Question: I have this list of transactions ordered by the client# then transaction date. What I would like to is have a list just like this except only pick the first 5 transactions per client#. If anyone can tell me how to do this I'd really appreciate it!

I'm using sql server 2012
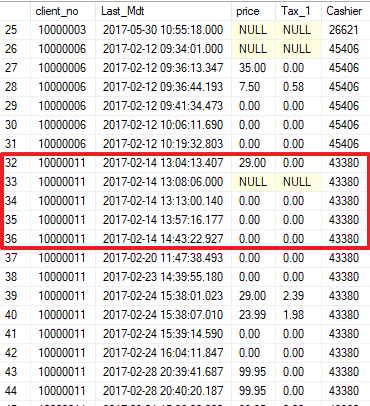
Answer: You can use 'Window Function' 'Dense_RANK()'
'''
SELECT
dt.client_no, dt.Last_Mdt, dt.price, dt.Tax_1, dt.Cashier
FROM(
SELECT client_no, Last_Mdt, price, Tax_1, Cashier,
DENSE_RANK () OVER (PARTITION BY client_no ORDER BY Last_Mdt ASC) AS Rank
FROM Table
)dt
WHERE dt.Rank <=5
'''